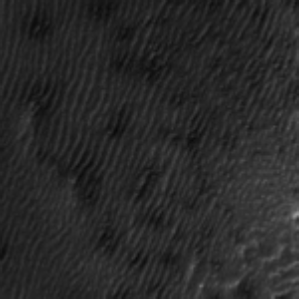
Label: frost